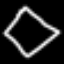
Label: diamond